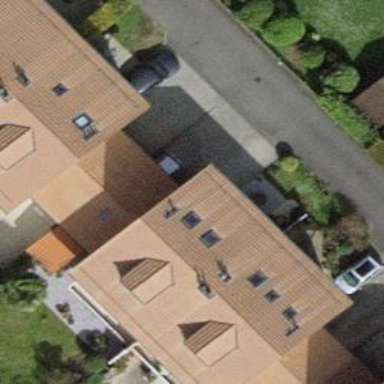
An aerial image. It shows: View of roof of building.